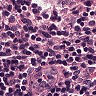
Metastatic tissue present: no